Current action and preconditions to check: trajectory_clear

Your task: For each precondition in the list above, predict whether it will hold at this action.

Consider the current scene as observed from the mobile robot's camera, and analyze the predicted future states of all dynamic agents (e.g., people, animals, vehicles, or any moving entities) within the NEXT SECOND.

IMPORTANT: Only answer "very likely" if you are absolutely certain—based on strong, clear evidence—that a dynamic agent will violate the precondition in the predicted future state. Do NOT answer "very likely" for unlikely, ambiguous, or low-probability risks.

Ask yourself for each precondition: Is there a high probability, with clear and convincing evidence, that the predicted future states of any dynamic agent will interfere with the predicted future state of the currently executing action within the NEXT SECOND, causing that precondition to fail?

Assess the risk level based on these predictions. Use "likely" or "very likely" if motions create a clear risk of interference.

Use "neutral" or "improbable" if agents are nearby but their predicted paths are clearly diverging or non-conflicting.

Failure Risk Categories: "very improbable", "improbable", "neutral", "likely", "very likely"

Answer Format: Output ONLY the probability_of_failure value from these categories: "very improbable", "improbable", "neutral", "likely", "very likely"

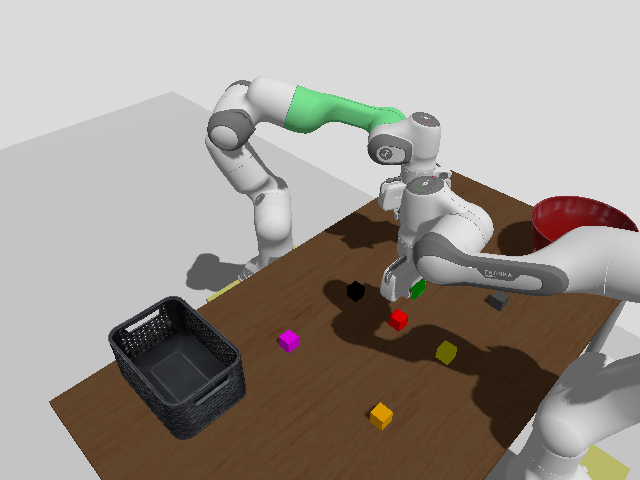

Answer: very improbable